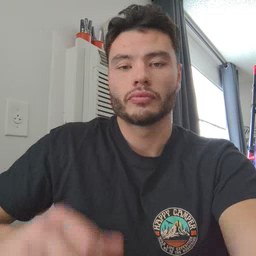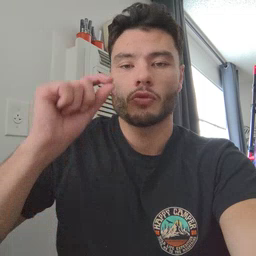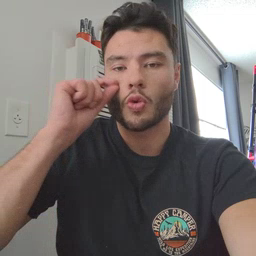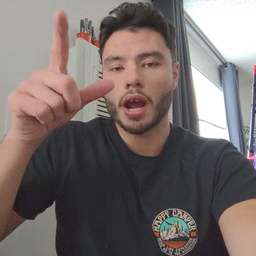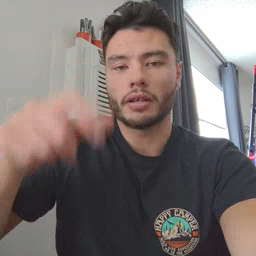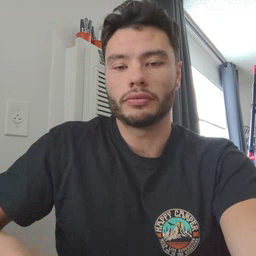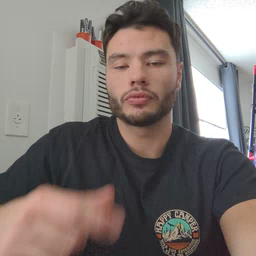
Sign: wake